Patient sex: M
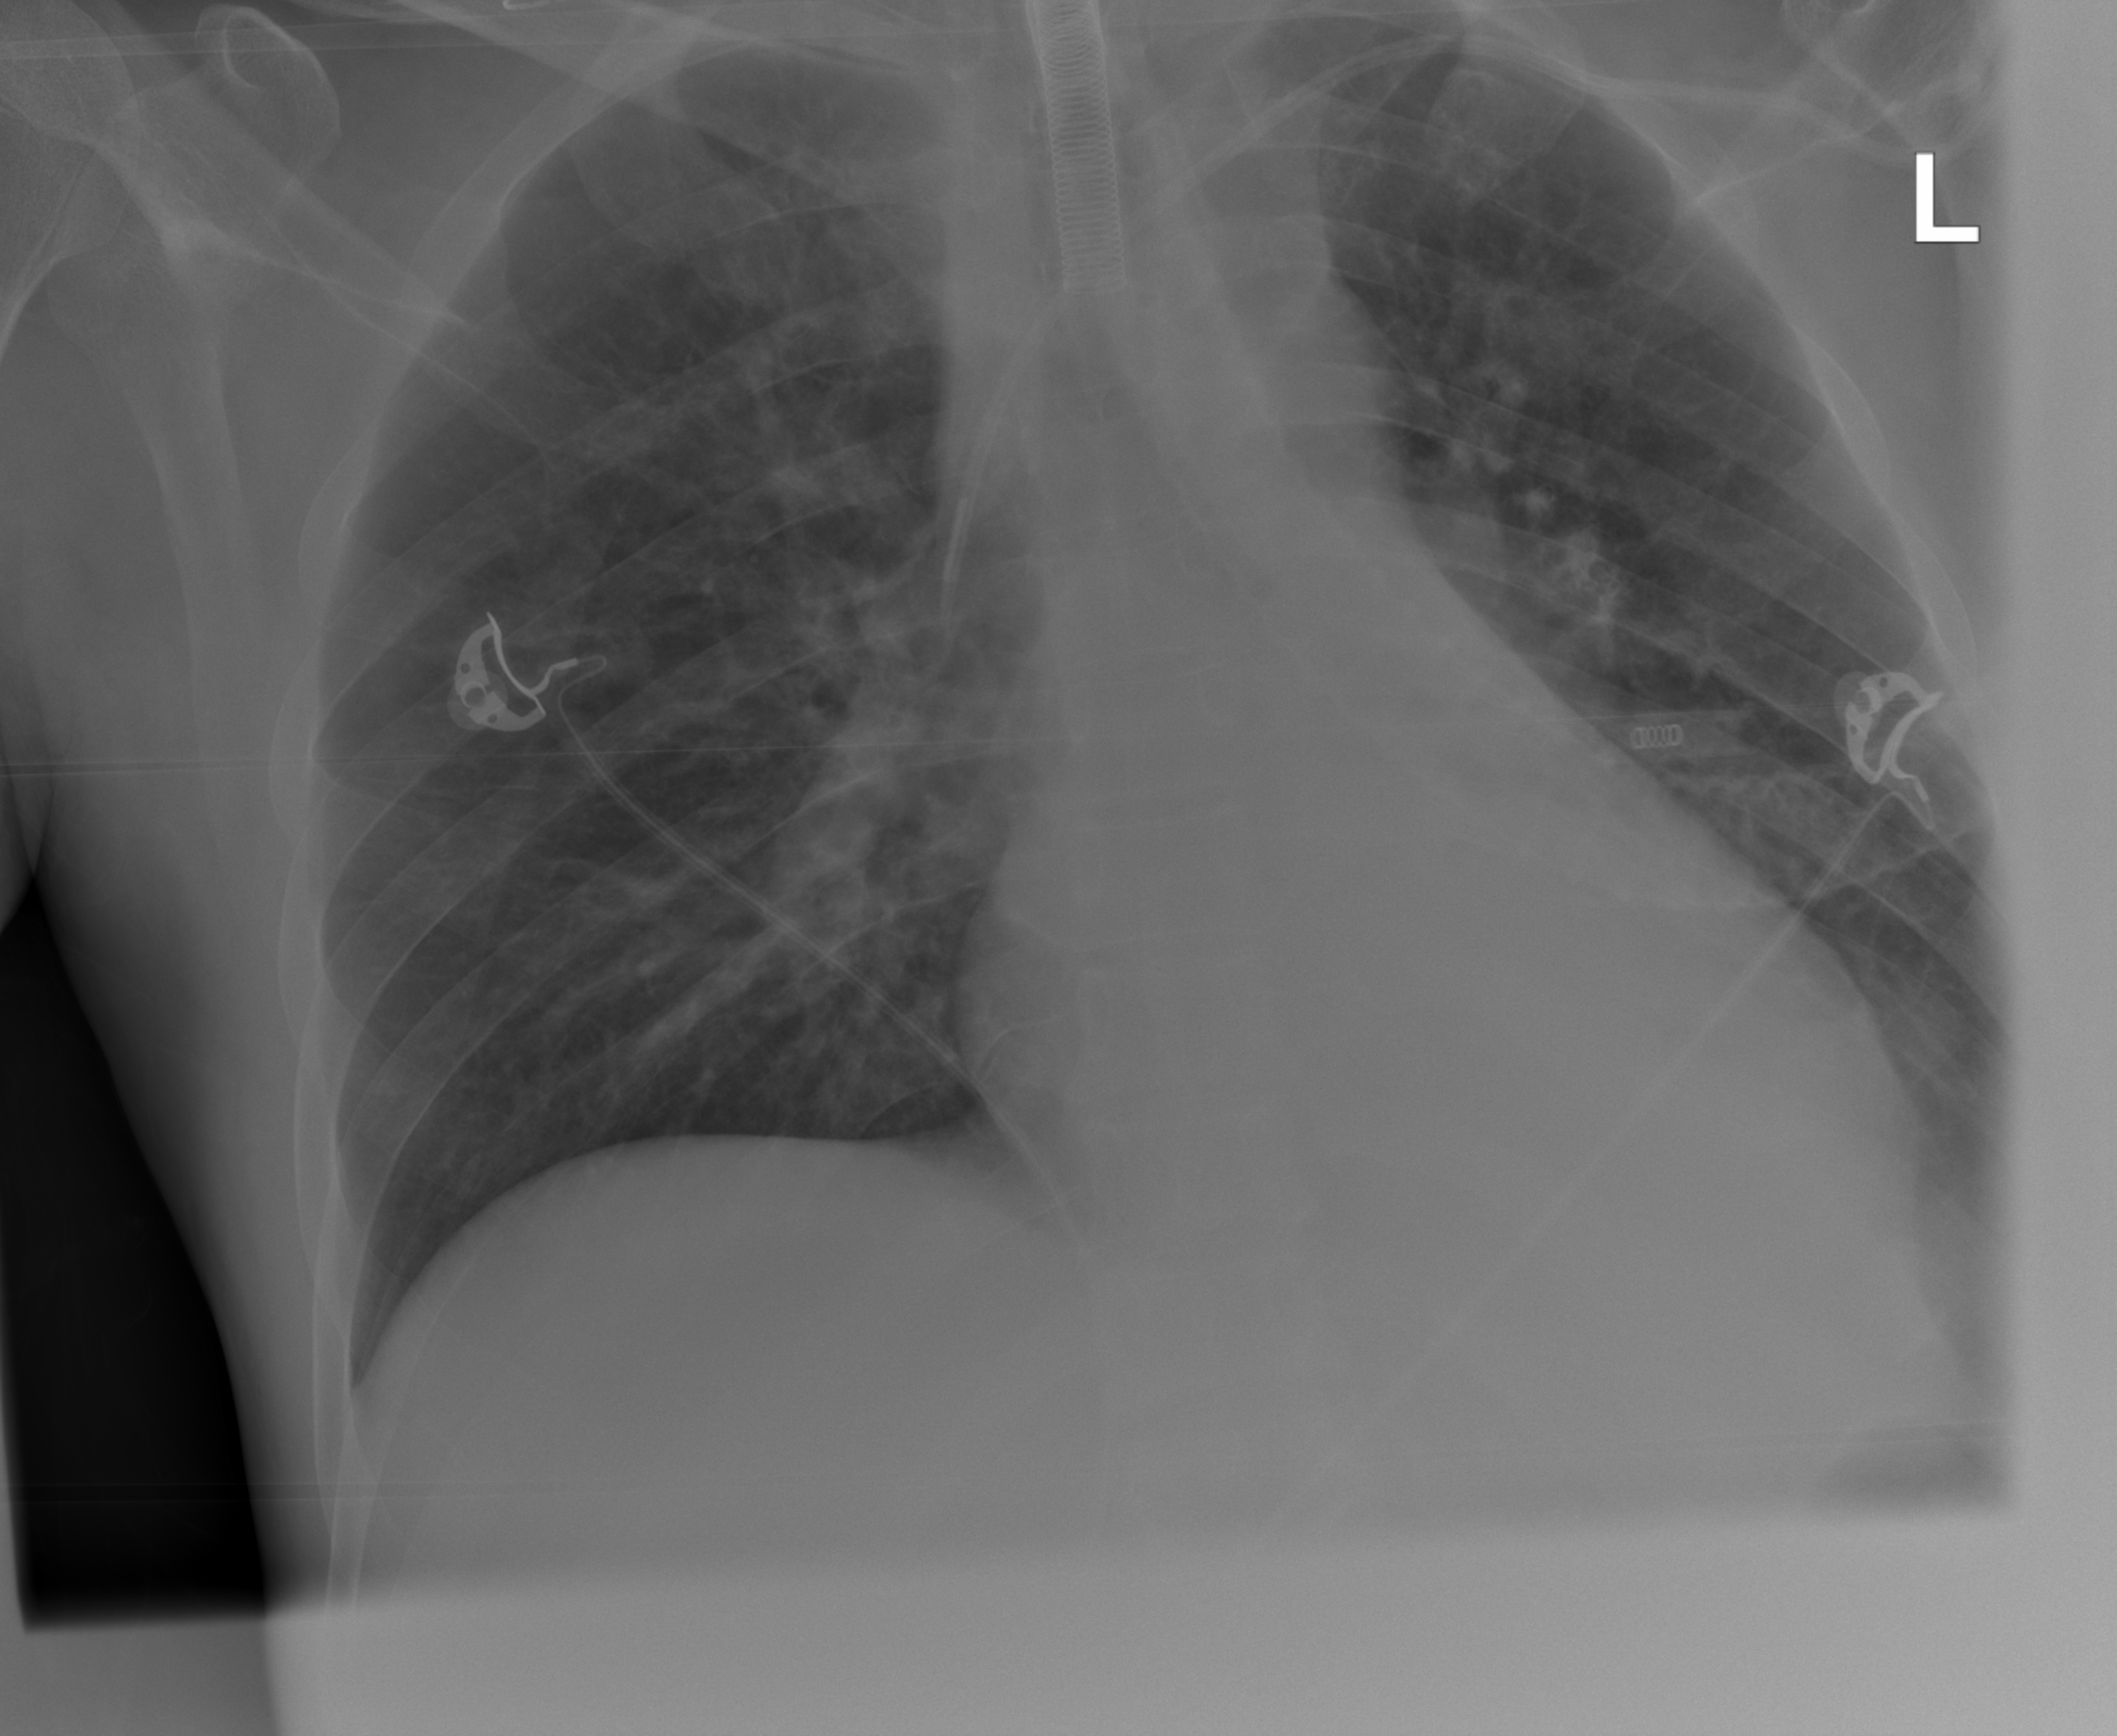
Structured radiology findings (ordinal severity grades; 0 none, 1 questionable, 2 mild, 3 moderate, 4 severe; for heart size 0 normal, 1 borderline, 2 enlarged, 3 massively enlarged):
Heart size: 2
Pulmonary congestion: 0
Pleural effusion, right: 0
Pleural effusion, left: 1
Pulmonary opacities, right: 2
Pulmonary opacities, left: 2
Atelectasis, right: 0
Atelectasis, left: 0